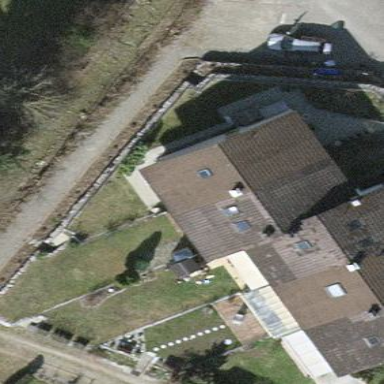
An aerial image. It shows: Terrace building with gabled roof oriented across.